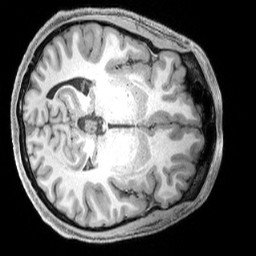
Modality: T1w
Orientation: axial